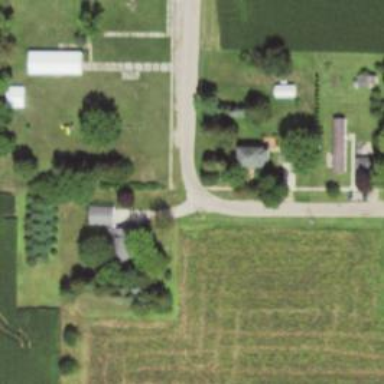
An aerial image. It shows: Driveway.